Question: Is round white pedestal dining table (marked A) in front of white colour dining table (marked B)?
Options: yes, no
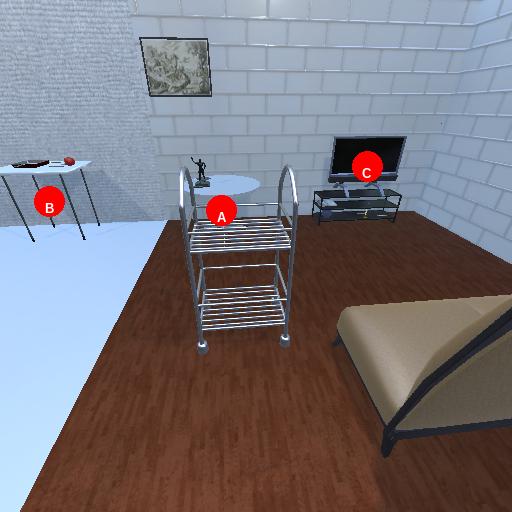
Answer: yes